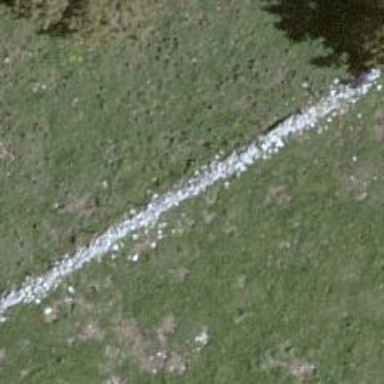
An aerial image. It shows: Wall barrier.